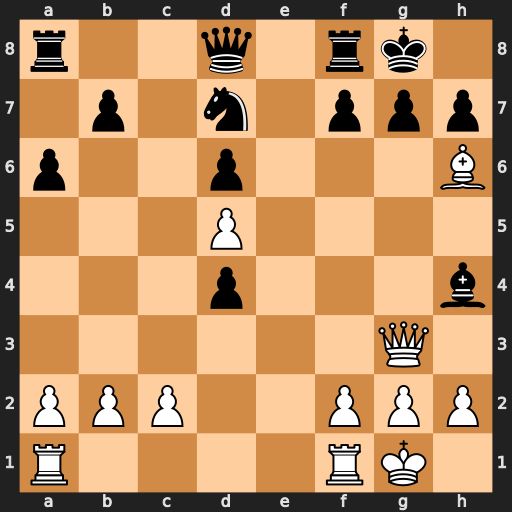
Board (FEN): r2q1rk1/1p1n1ppp/p2p3B/3P4/3p3b/6Q1/PPP2PPP/R4RK1
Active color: w
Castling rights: -
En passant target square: -
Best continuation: Qxg7#